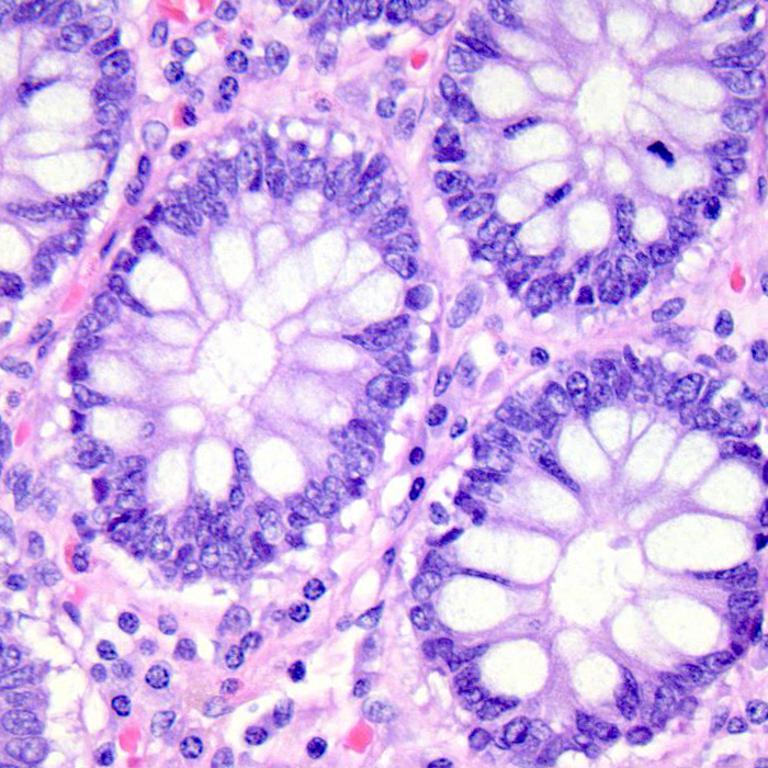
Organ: colon
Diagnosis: benign